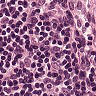
Metastatic tissue present: no